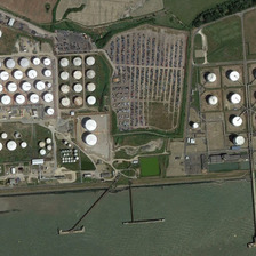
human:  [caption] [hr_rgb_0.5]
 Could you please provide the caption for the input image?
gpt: there is some storage tanks built beside a wharf .

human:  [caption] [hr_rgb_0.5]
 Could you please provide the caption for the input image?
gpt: Some reservoirs are being built beside the dock.

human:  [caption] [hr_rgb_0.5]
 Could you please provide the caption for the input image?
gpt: Some reservoirs are built next to the wharf.

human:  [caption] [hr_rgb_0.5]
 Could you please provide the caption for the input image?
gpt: Some storage tanks were built near a dock.

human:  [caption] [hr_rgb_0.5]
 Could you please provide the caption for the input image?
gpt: Some storage tanks have been built beside the dock.